Question: I can't figure out how to set up the box model for my layout.
The "[container|x]" elements you see are placeholders, which are later replaced by php.
Here is a sketch of how it should look like:

I tried to google it and search here on stack overflow and of course I did find a lot about box models and problems with it, but nothing helped me here.
This is what I already have:
html:
'''
<div class='headerimage'>
[container|1]
</div>
<div class='mainwrapper'>
<div class='femininHead'>
[container|2]
</div>
<div class='lineH1'> </div>
<div class='feminin'>
<div class='femininSub1'>
[container|3]
</div>
<div class='lineV1'> </div>
<div class='femininSub2'>
[container|4]
</div>
<div class='lineV2'> </div>
<div class='femininSub3'>
[container|5]
</div>
</div>
<div style='clear:both;'></div>
<div class='maskulinHead'>
[container|6]
</div>
<div class='lineH2'> </div>
<div='maskulin'>
<div class='maskulinSub1'>
[container|7]
</div>
<div class='lineV3'> </div>
<div class='shopButton'>
[container|8]
</div>
</div>
<div style='clear:both;'></div>
<div class='unisexHead'>
[container|9]
</div>
<div class='lineH3'> </div>
<div class='unisex'>
<div class='unisexSub1'>
[container|10]
</div>
<div class='lineV4'> </div>
<div class='unisexSub2'>
[container|11]
</div>
<div class='lineV5'> </div>
<div class='unisexSub3'>
[container|12]
</div>
</div>
</div>
'''
css:
'''
.headerimage {
position:absolute;
left:0px;right:0px;
background-color:#000000;
height:367px;
}
.mainwrapper{
position:relative;
top:367px;
}
.femininHead {
position:relative;
width:800px;
height:87px;
top:50px;
}
.femininHead .image1_headline{
line-height:30px;
font-size:24px;
position:relative;
}
.feminin {
position:relative;
}
.lineH1{
background-image:url(/img/tempdyn/streifenlinie_horizontal.png);
width:800px;
height:1px;
background-color:#000000;
position:relative;
bottom:2px;
}
.femininSub1 {
position:relative;
width:266px;
height:125px;
float:left;
}
.lineV1{
background-image:url(/img/tempdyn/streifenlinie_vertikal.png);
background-repeat:repeat-y;
background-position:right top;
float:left;
height:128px;
width:1px;
background-color:#000000;
position:relative;
}
.femininSub2 {
position:relative;
width:266px;
height:125px;
float:left;
}
.lineV2{
background-image:url(/img/tempdyn/streifenlinie_vertikal.png);
background-repeat:repeat-y;
background-position:right top;
float:left;
height:128px;
width:1px;
background-color:#000000;
position:relative;
}
.femininSub3{
width:266px;
height:125px;
position:relative;
float:left;
position:relative;
}
.maskulinHead {
position:relative;
width:800px;
height:87px;
top:127px;
}
.maskulinHead .image2_headline{
line-height:36px;
font-size:36px;
right:300px;
}
.lineH2{
background-image:url(/img/tempdyn/streifenlinie_horizontal.png);
width:800px;
height:1px;
background-color:#000000;
position:relative;
top:133px;
}
.maskulin {
position:relative;
}
.maskulinSub1 {
position:relative;
width:266px;
height:125px;
float:left;
position:relative;
}
.lineV3{
background-image:url(/img/tempdyn/streifenlinie_vertikal.png);
background-repeat:repeat-y;
background-position:right top;
float:left;
position:relative;
height:128px;
width:1px;
}
.shopButton {
width:536px;
height:218px;
float:left;
position:relative;
}
.unisexHead{
width:259px;
height:125px;
position:relative;
line-height:36px;
font-size:36px;
}
.unisexHead .image3_headline{
line-height:36px;
font-size:36px;
}
.lineH3{
background-image:url(/img/tempdyn/streifenlinie_horizontal.png);
width:800px;
height:1px;
background-color:#000000;
position:relative;
top:594px;
}
.unisex {
position:relative;
}
.unisexSub1
position:relative;
width:266px;
height:125px;
float:left;
}
.lineV4{
background-image:url(/img/tempdyn/streifenlinie_vertikal.png);
background-repeat:repeat-y;
background-position:right top;
float:left;
background-color:#000000;
position:relative;
height:128px;
width:1px;
}
.unisexSub2 {
position:relative;
width:266px;
height:125px;
float:left;
}
.lineV5{
background-image:url(/img/tempdyn/streifenlinie_vertikal.png);
background-repeat:repeat-y;
background-position:right top;
float:left;
background-color:#000000;
position:relative;
height:128px;
width:1px;
}
.unisexSub3{
width:266px;
height:125px;
position:relative;
float:left;
}
'''
Thanks in advance :)
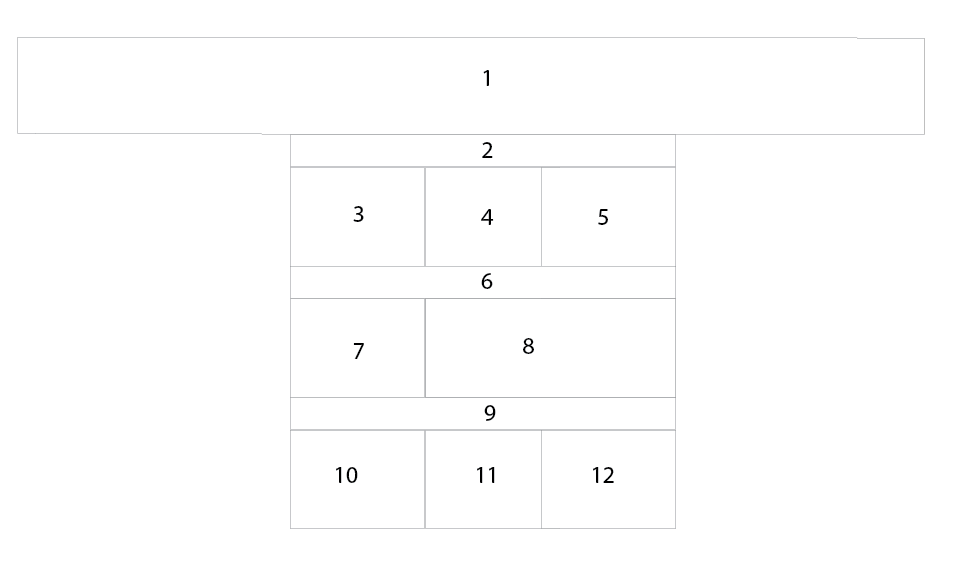
Answer: can't see why box-model can help you with this. maybe you are looking for <URL> and all others just row divs.
But don't use floats any more!